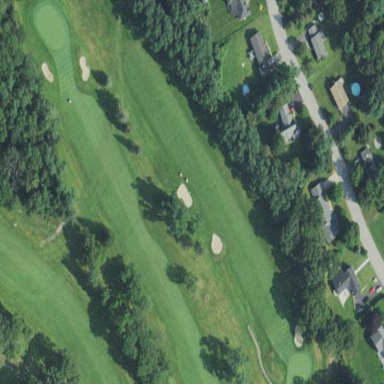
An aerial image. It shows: Grassy area designated as golf fairway.